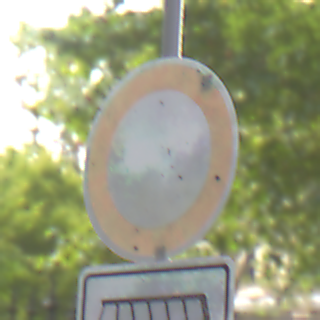
Verkehrszeichen: VerbotFahrzeugeAllerArt
Zusatzzeichen unten: MehrspurigeFahrzeugeFrei5
Umgebung: Outdoor, Urban
Tageszeit: MorningAfternoon
Wetter: Overcast
Licht: Natural
Jahreszeit: NotSpecified
Kontrast: LowContrast